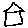
Label: house